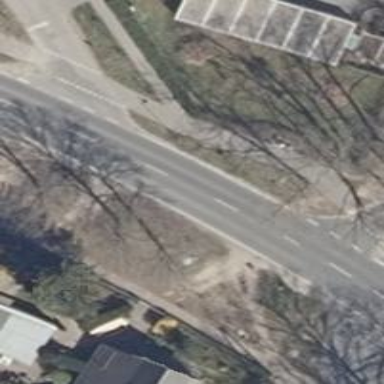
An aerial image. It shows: Secondary road with separate sidewalks on both sides. The road has asphalt surface.